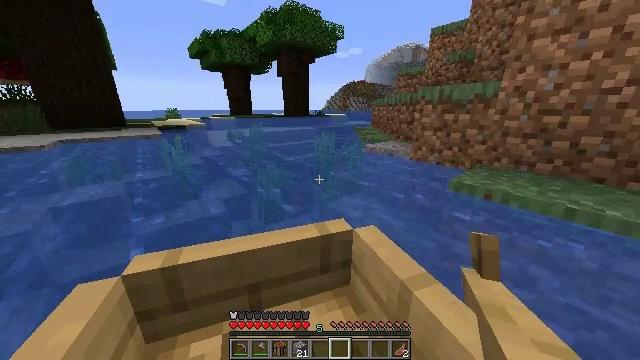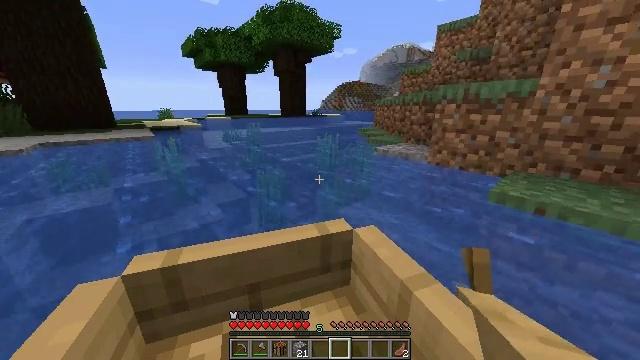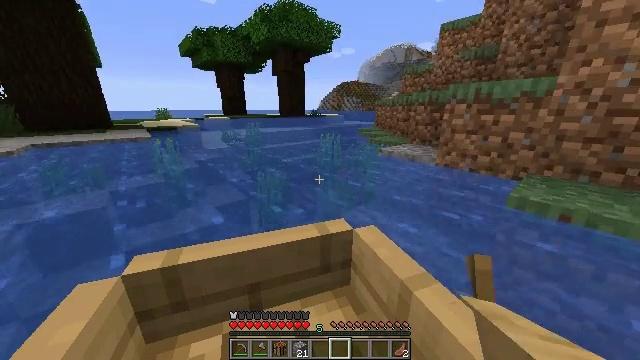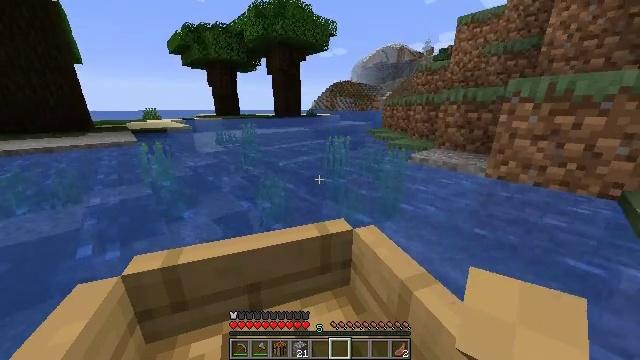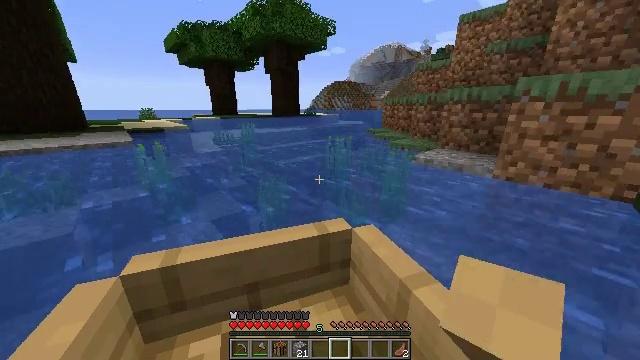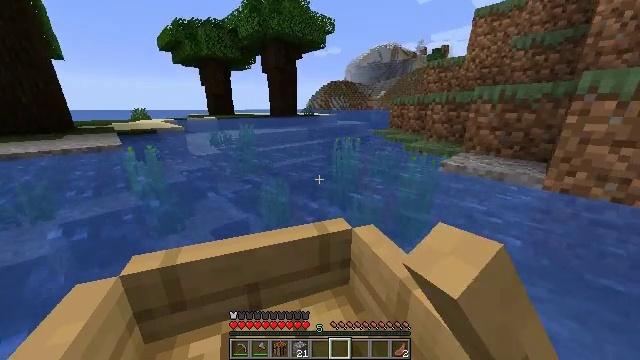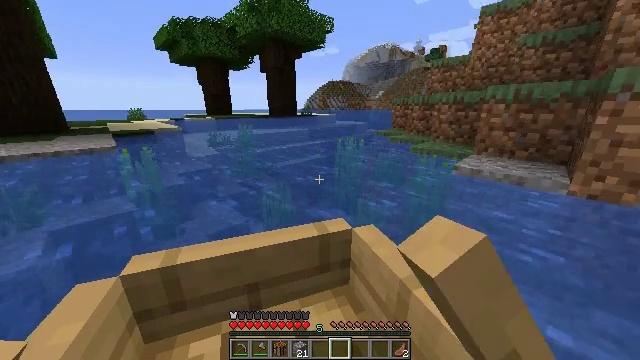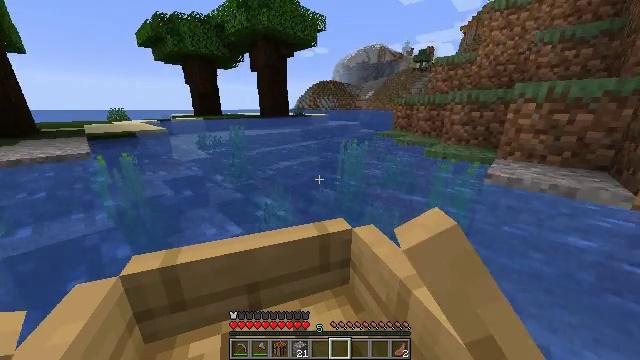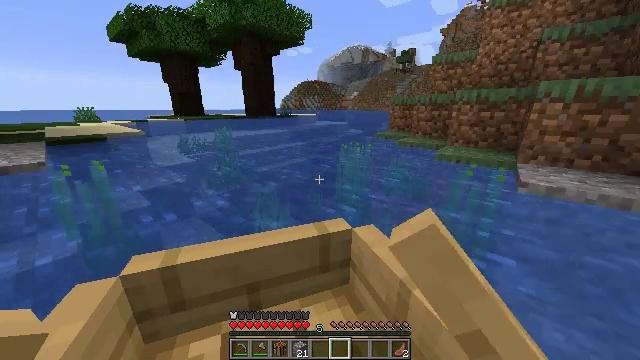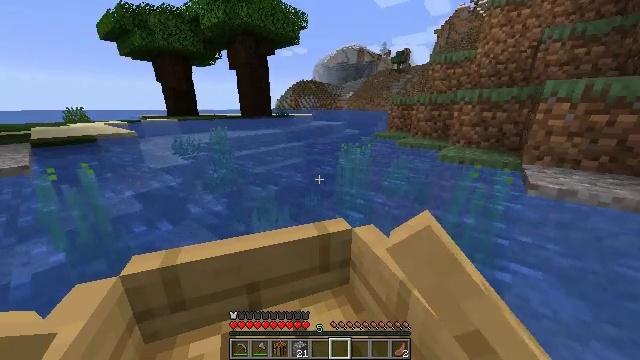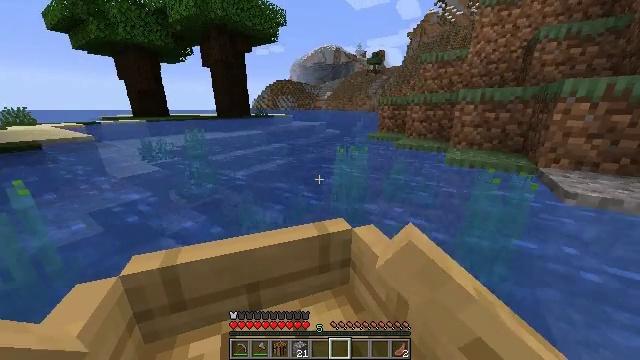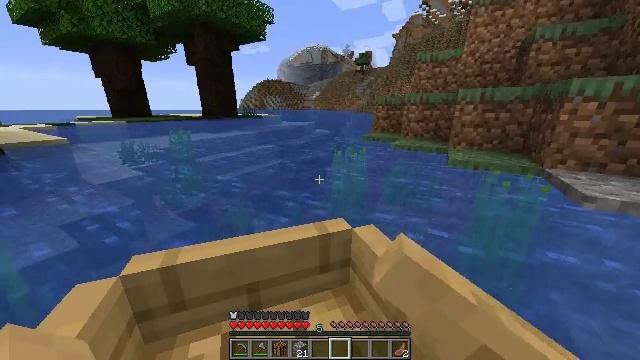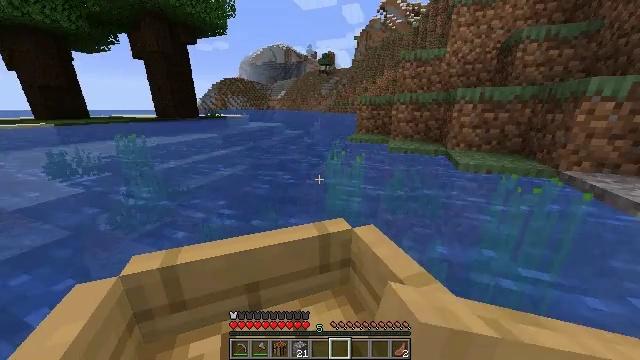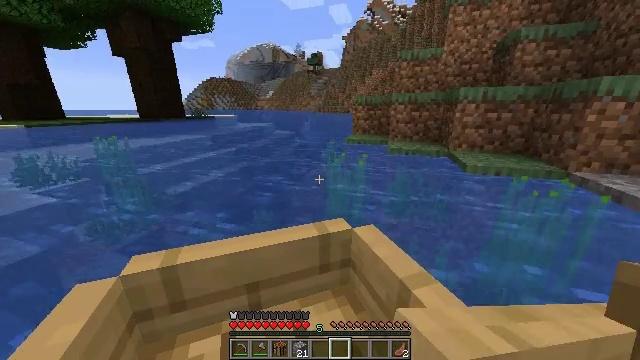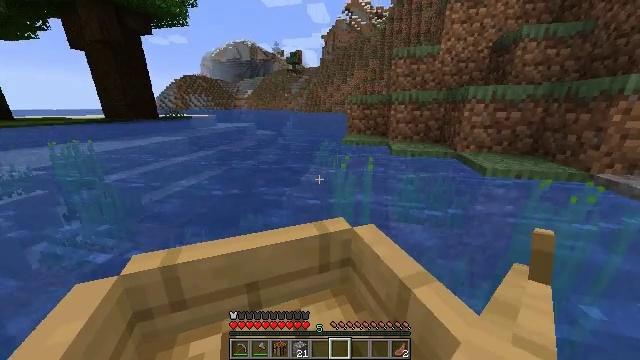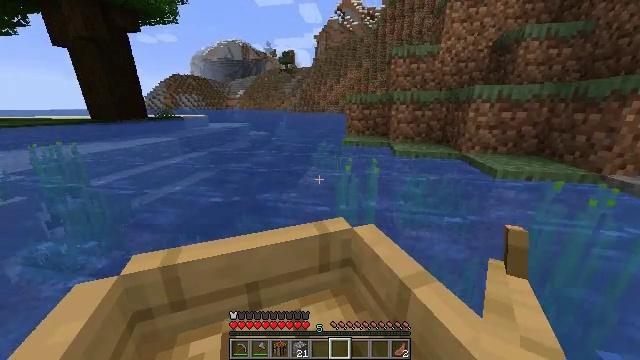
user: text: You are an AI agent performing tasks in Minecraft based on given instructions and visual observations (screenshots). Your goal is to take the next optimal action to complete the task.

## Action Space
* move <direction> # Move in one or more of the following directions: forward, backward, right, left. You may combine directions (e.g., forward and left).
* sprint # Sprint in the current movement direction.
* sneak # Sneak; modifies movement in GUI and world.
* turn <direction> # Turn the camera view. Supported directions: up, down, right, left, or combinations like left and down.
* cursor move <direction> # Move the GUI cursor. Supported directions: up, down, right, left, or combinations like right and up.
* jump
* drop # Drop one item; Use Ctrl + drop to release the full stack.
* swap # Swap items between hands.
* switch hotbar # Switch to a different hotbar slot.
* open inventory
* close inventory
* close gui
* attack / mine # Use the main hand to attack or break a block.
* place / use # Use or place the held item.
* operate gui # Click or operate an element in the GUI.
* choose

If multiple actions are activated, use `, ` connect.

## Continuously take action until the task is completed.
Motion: motion action
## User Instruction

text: Mine the kelp plant underwater.
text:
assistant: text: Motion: move forward, sprint
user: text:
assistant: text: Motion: move forward, sprint
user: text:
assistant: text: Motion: move forward, sprint
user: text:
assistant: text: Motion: move forward, sprint
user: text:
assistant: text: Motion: move forward and move right, sprint
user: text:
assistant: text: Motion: move forward and move right, sprint
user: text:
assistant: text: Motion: move forward and move right, sprint
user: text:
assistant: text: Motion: move forward and move right, sprint
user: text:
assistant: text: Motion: move forward and move right, sprint
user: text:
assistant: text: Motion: move forward and move right, sprint
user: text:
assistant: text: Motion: move forward, sprint
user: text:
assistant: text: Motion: move forward, sprint
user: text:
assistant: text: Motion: move forward, sprint
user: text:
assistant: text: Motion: move forward, sprint
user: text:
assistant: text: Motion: move forward, sprint
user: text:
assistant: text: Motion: move forward, sprint
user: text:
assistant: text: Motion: move forward, sprint
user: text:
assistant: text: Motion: move forward and move left, sprint
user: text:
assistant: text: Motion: move forward and move left, sprint
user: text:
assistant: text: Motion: move forward and move left, sprint
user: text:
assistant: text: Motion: move forward, sprint
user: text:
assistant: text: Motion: move forward, sprint
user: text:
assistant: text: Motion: move forward, sprint
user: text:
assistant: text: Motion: move forward, sprint
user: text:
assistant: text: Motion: move forward, sprint
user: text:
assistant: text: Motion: move forward, sprint
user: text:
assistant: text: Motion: move forward and move right, sprint
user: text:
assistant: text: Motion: move forward and move right, sprint
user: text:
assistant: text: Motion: move forward and move right, sprint
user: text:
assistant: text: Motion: move forward, sprint, turn left